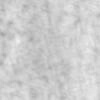
Label: no_change